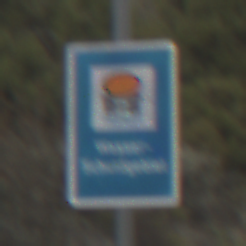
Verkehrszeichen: Wasserschutzgebiet
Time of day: Midday
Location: Outdoor (Nature)
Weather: Overcast
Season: NotSpecified
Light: Natural